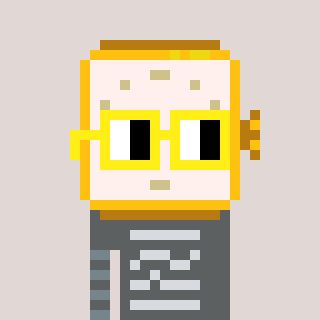
a pixel art character with square yellow glasses, a watch-shaped head and a yellow-colored body on a warm background